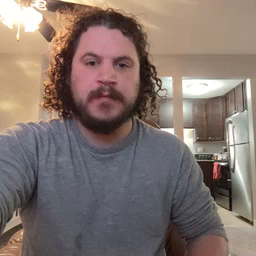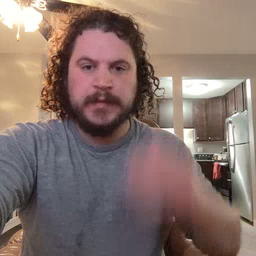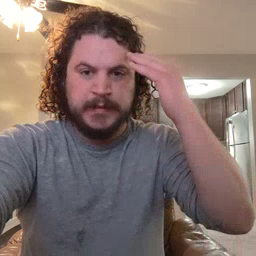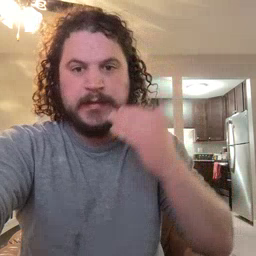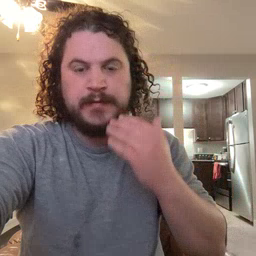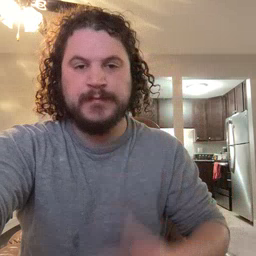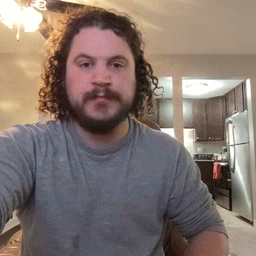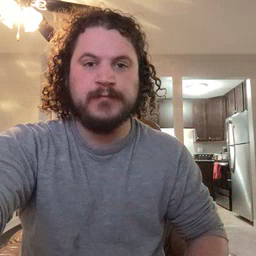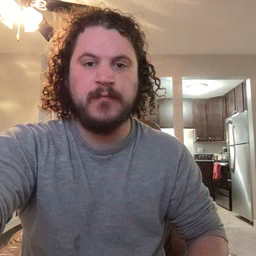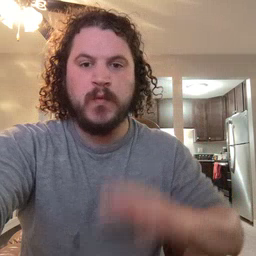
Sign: head